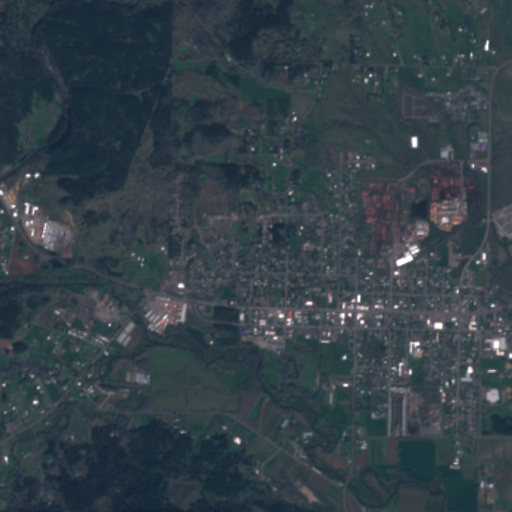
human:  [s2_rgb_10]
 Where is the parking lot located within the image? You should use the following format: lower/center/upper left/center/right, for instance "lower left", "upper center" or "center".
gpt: The parking lot is located in the center right of the image.
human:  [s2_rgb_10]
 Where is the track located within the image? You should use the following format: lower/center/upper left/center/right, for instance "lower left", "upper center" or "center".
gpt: The track is located in the lower right of the image.
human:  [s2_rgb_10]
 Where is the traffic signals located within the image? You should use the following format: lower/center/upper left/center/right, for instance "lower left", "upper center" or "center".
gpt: The traffic signals is located in the center right of the image.
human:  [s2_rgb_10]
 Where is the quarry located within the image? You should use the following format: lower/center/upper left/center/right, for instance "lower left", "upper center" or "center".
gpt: There is no quarry in the image.